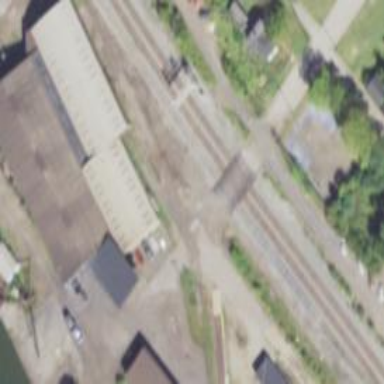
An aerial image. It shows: Level crossing along the railway.